Field crop: maize
Growth stage: 2
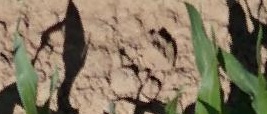
Species: maize